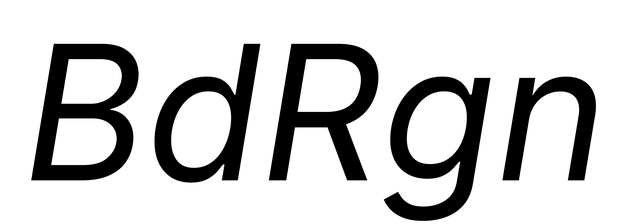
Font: Inter-Italic_Italic